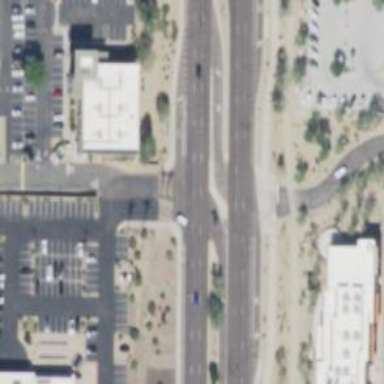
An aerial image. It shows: Asphalt road with primary link designation.